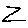
Label: zigzag